【题型】填空题　【知识点】解析几何　【难度】easy
如图，某圆拱形桥的平面示意图，已知圆拱跨度 $AB=30\text{m}$，拱高 $OP=5\text{m}$，建造时每间隔 $6\text{m}$ 需要用一根支柱支撑，则支柱 $A_1P_1$ 的高度等于\_\_\_\_\_\_\_\_$\text{m}$（结果保留一位小数，$\sqrt{544} \approx 23.3$）。

\vspace{1em}
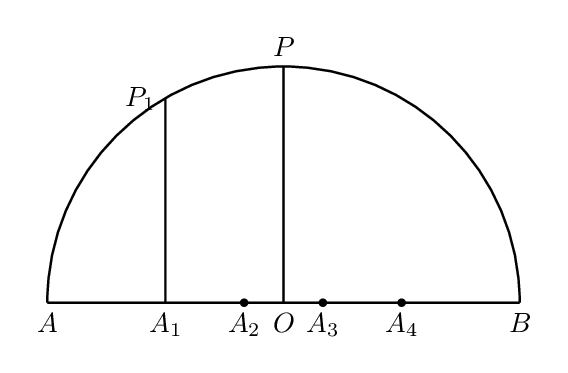
【解答】
\noindent \textbf{【答案】} $3.3$

\vspace{1em}

\noindent \textbf{【难度】} $0.85$

\vspace{1em}

\noindent \textbf{【知识点】} 点与圆的位置关系求参数、由圆心（或半径）求圆的方程

\vspace{1em}

\noindent \textbf{【分析】} 设拱形所在圆的圆心为 $H$，半径为 $r$，由题意圆心 $H$ 在 $y$ 轴上，利用勾股定理求出 $r$，即可求出圆的方程，再设 $P_1(-9,y)$，$y>0$，代入计算可得.

\vspace{1em}

\noindent \textbf{【详解】} 设拱形所在圆的圆心为 $H$，半径为 $r$，由题意圆心 $H$ 在 $y$ 轴上，如图，

则 $|HA|^2 = |HO|^2 + |AO|^2 \Rightarrow r^2 = (r-5)^2 + 15^2 \Rightarrow r = 25$，所以 $|HO| = 20$，

则圆的标准方程为 $x^2 + (y+20)^2 = 25^2$。

由题意设 $P_1(-9,y)$，$y>0$，代入圆的方程得 $(-9)^2 + (y+20)^2 = 25^2$，解得 $y = \sqrt{544} - 20 \approx 3.3$（负值已舍去），

所以支柱 $A_1P_1$ 的高度约为 $3.3$ 米。

故答案为：$3.3$。
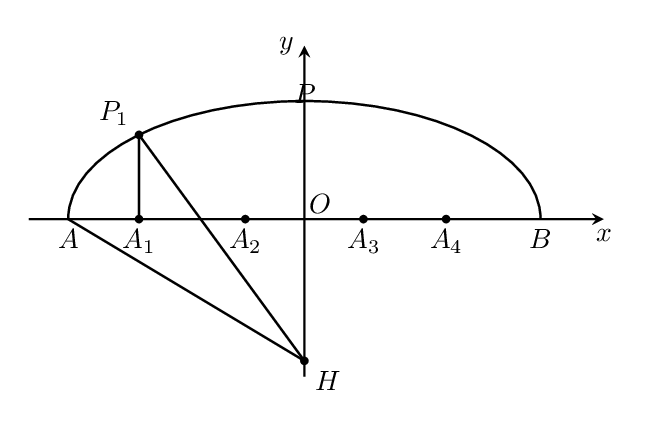